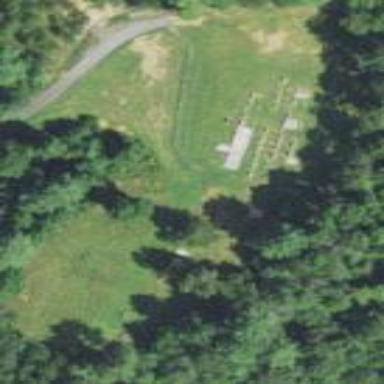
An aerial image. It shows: Cemetery.